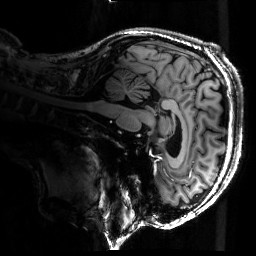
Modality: T1w
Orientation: sagittal
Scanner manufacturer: siemens
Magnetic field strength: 6.98 T
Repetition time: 2.3 s
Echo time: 0.00266 s